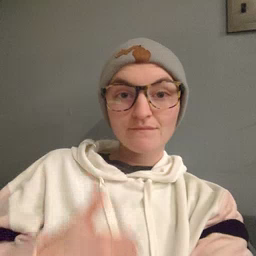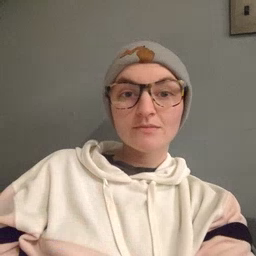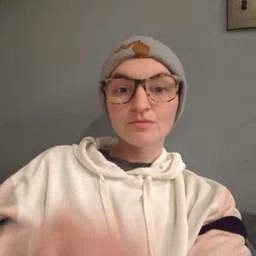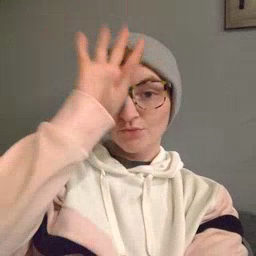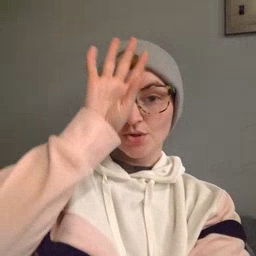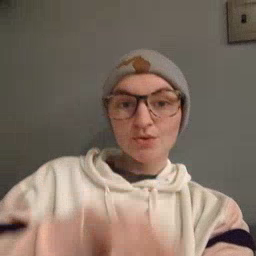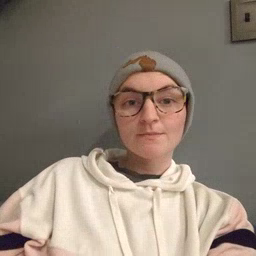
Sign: fireman